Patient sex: M
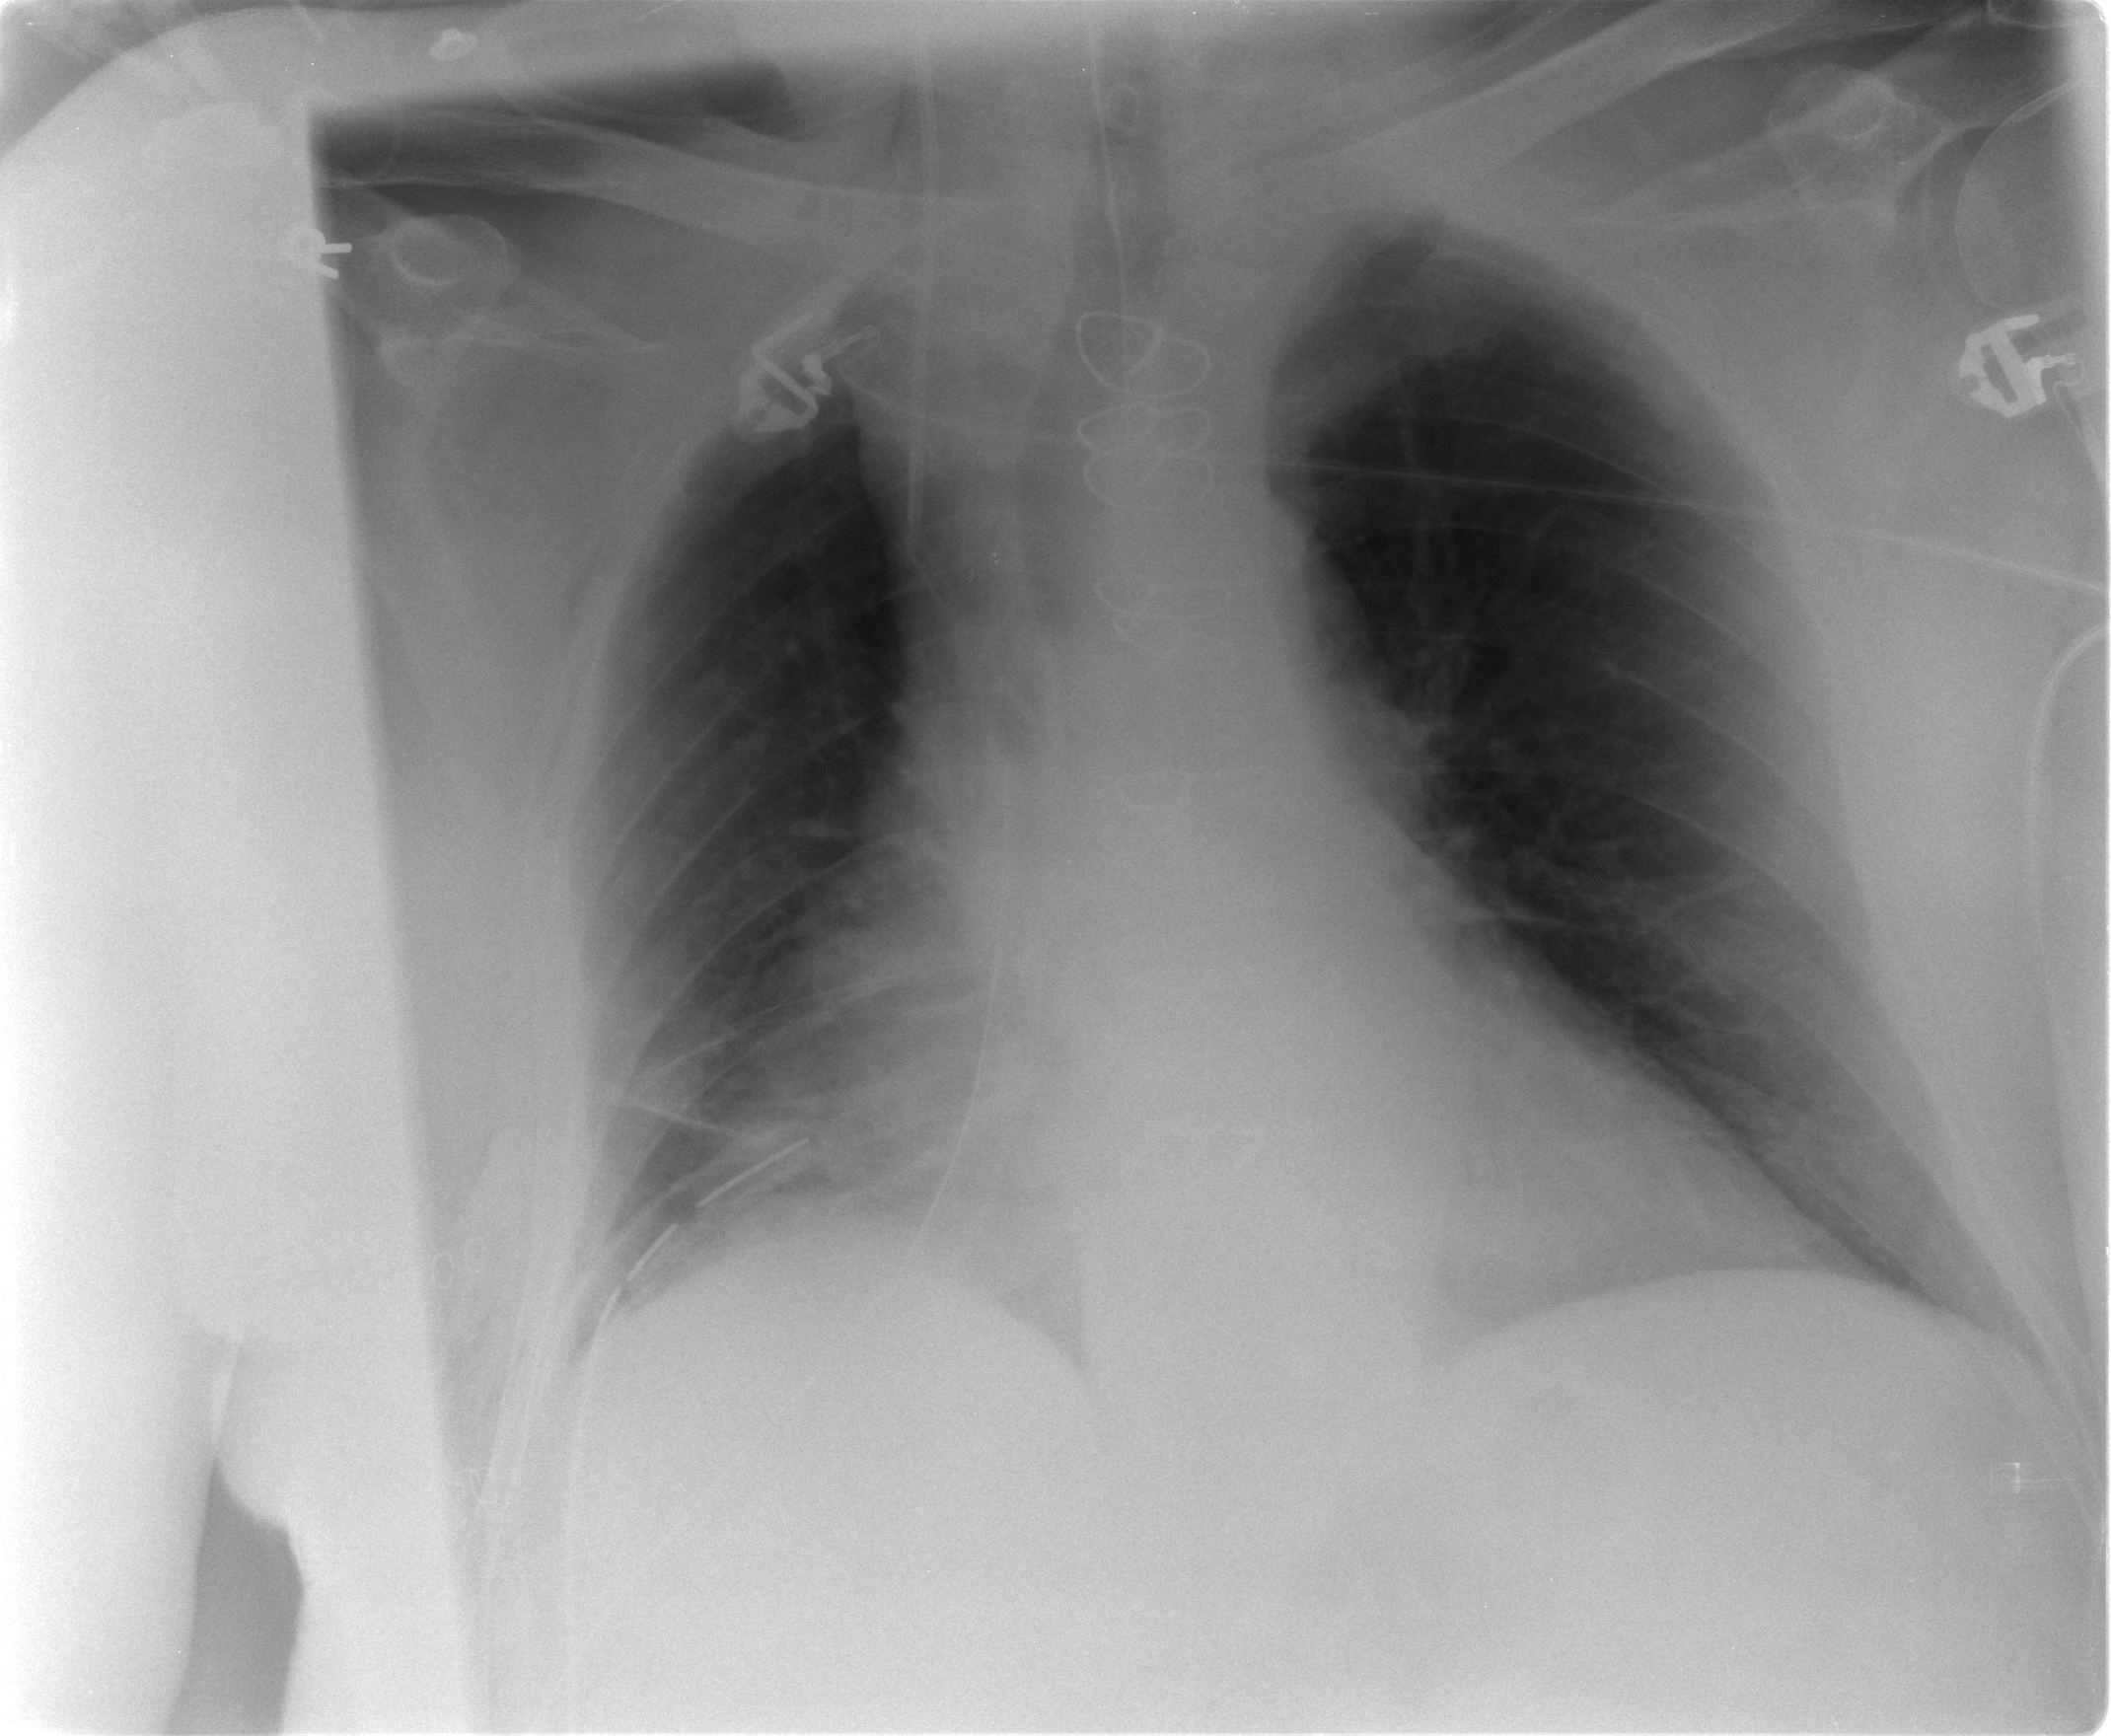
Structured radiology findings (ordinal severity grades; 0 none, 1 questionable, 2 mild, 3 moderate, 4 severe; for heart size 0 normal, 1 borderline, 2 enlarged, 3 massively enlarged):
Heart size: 1
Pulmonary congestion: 0
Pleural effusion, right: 0
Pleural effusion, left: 0
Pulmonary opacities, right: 0
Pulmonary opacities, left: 0
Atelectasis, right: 2
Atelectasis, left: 0